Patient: sex M, age 78
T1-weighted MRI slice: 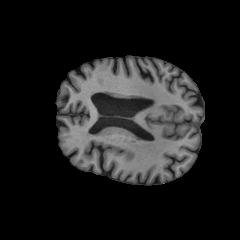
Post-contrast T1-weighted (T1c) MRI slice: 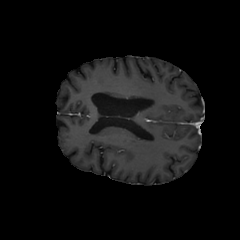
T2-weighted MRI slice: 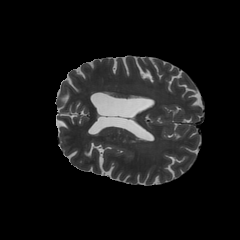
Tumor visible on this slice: no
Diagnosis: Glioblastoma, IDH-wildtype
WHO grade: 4